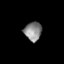
Tissue: skin
Cell type: Epithelial cells
Senescence score: 0.07409
Nuclear area (px): 320
Mean DAPI intensity: 136.309